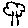
Label: tree